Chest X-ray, PA view. Patient: 35 years old, sex M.
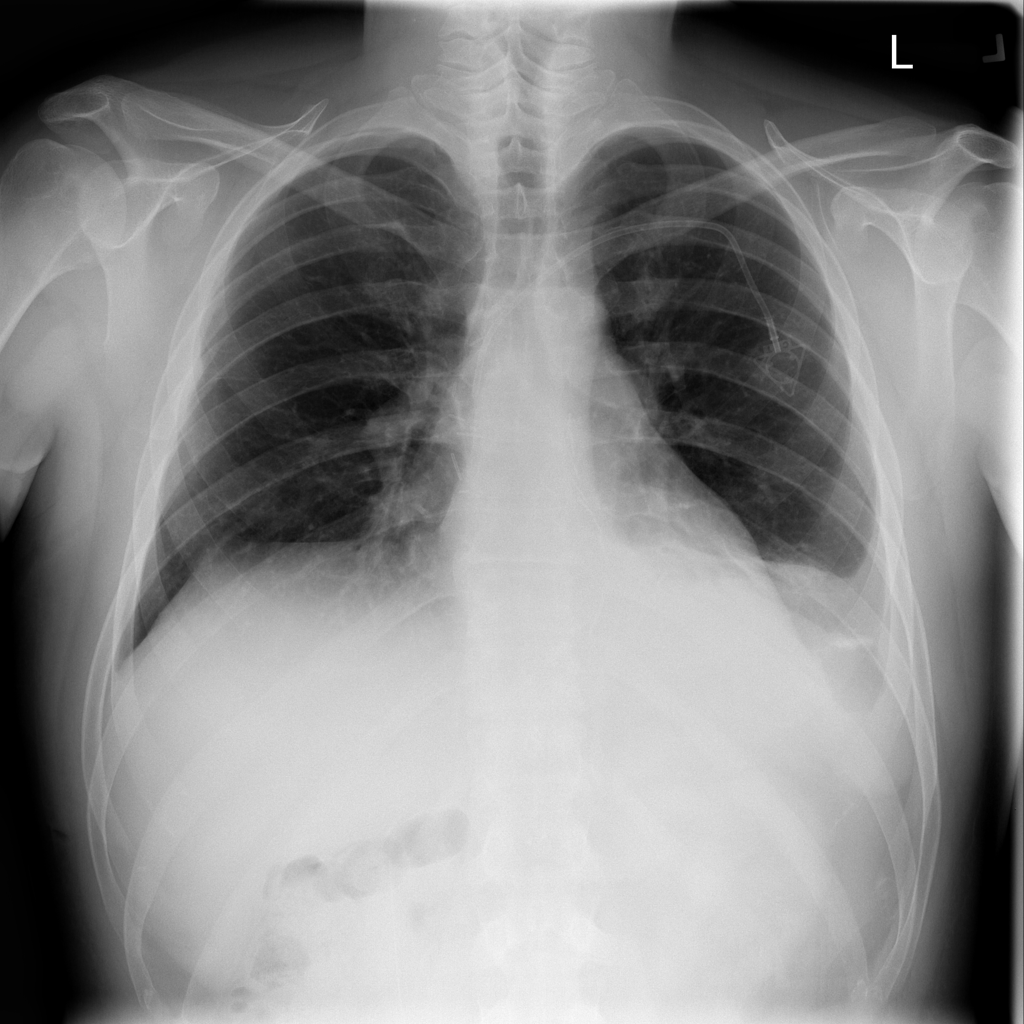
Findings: Effusion